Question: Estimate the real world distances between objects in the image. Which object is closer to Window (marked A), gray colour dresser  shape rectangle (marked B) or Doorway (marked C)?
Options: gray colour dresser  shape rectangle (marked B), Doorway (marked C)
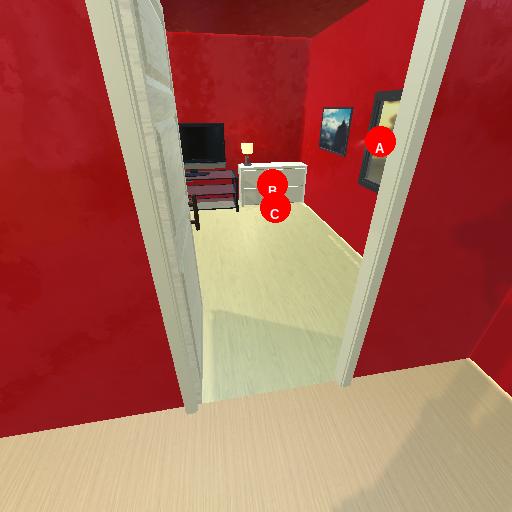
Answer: gray colour dresser  shape rectangle (marked B)